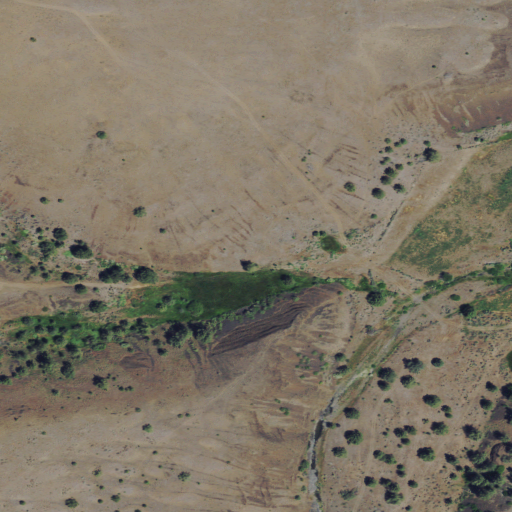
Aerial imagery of valley in Oregon named Burgess Canyon containing grassland, shrub, and woody wetlands